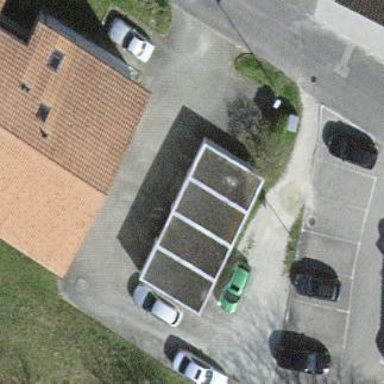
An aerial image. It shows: Group of garages.